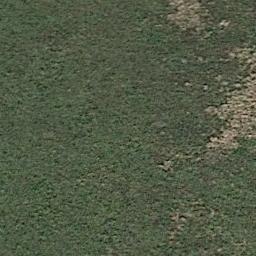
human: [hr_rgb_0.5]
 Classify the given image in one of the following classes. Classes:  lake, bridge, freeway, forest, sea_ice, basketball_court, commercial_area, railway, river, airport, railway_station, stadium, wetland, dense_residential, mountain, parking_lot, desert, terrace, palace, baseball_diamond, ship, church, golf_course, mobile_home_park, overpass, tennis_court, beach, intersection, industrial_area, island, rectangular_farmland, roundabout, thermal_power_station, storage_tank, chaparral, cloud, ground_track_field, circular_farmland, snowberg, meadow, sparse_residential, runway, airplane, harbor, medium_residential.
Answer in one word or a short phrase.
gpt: meadow